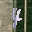
Label: 4